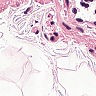
Metastatic tissue present: no